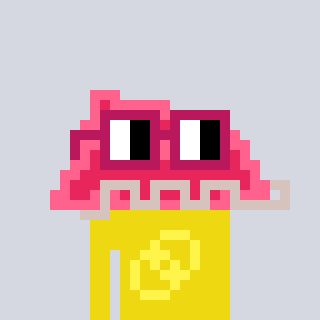
a pixel art character with square dark red glasses, a retainer-shaped head and a yellow-colored body on a cool background